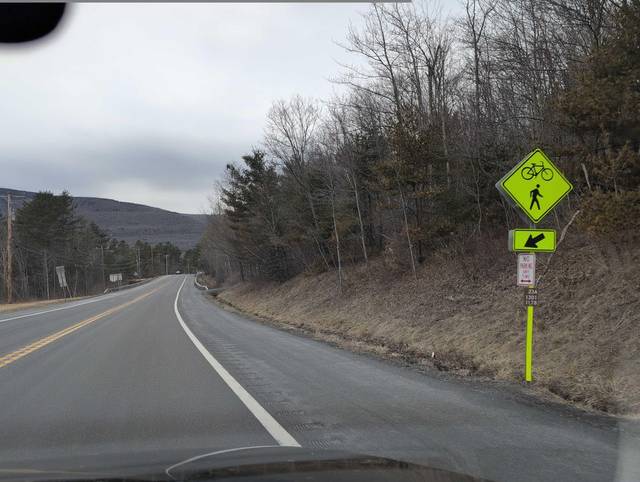
Region: United States
Coordinates: 42.192, -74.168